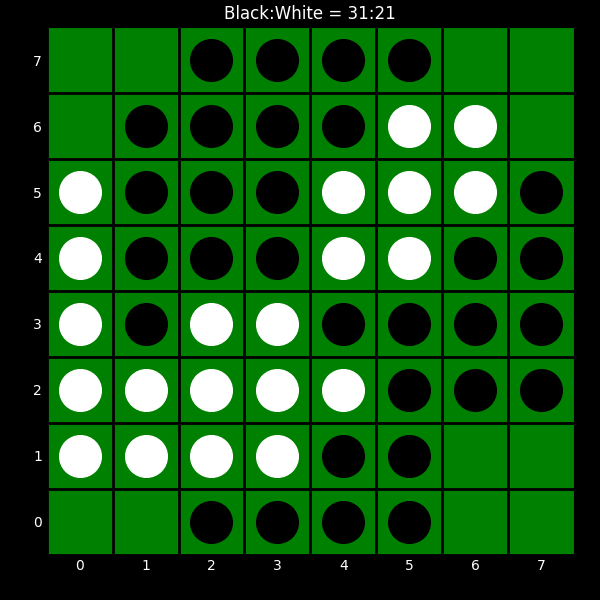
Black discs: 31
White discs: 21